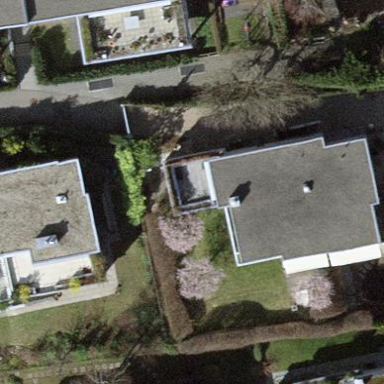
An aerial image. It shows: Flat-roofed building.